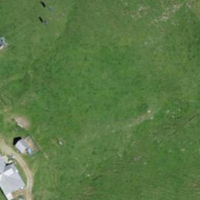
EUNIS habitat code: 26
Species observed at this site:
Dryocopus martius
Phoenicurus ochruros
Turdus viscivorus
Pyrrhocorax graculus
Falco tinnunculus
Corvus corax